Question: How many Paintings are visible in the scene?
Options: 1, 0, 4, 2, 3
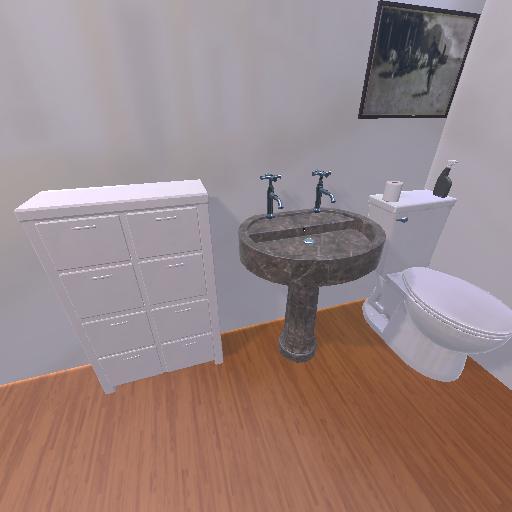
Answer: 1